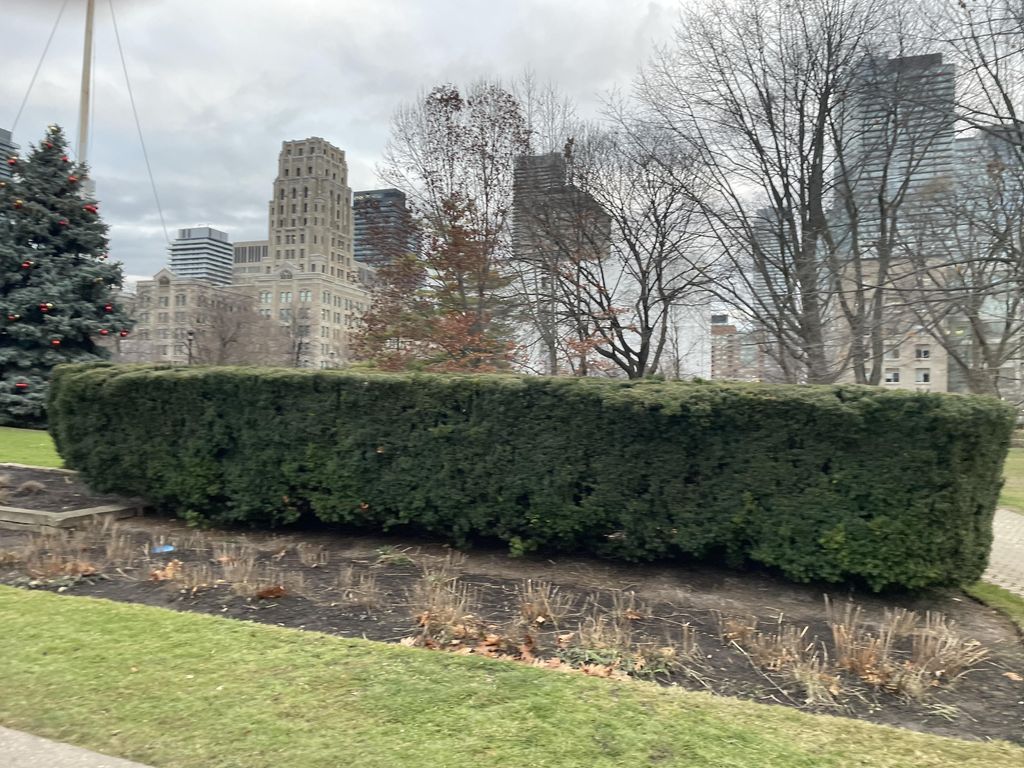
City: toronto